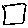
Label: square